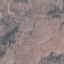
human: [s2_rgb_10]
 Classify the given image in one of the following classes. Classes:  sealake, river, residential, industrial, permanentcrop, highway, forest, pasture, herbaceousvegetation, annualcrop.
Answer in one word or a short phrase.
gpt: HerbaceousVegetation